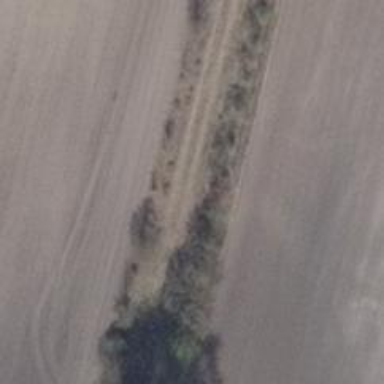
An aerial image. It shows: Row of deciduous broadleaved trees.